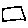
Label: square